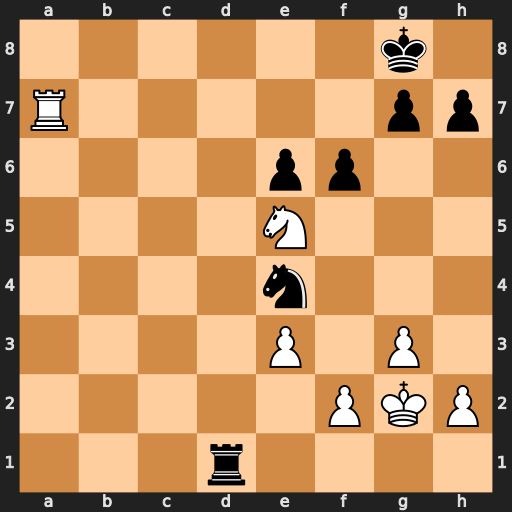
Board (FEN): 6k1/R5pp/4pp2/4N3/4n3/4P1P1/5PKP/3r4
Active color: w
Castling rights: -
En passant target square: -
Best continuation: Ra8+ Rd8 Rxd8#